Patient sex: F
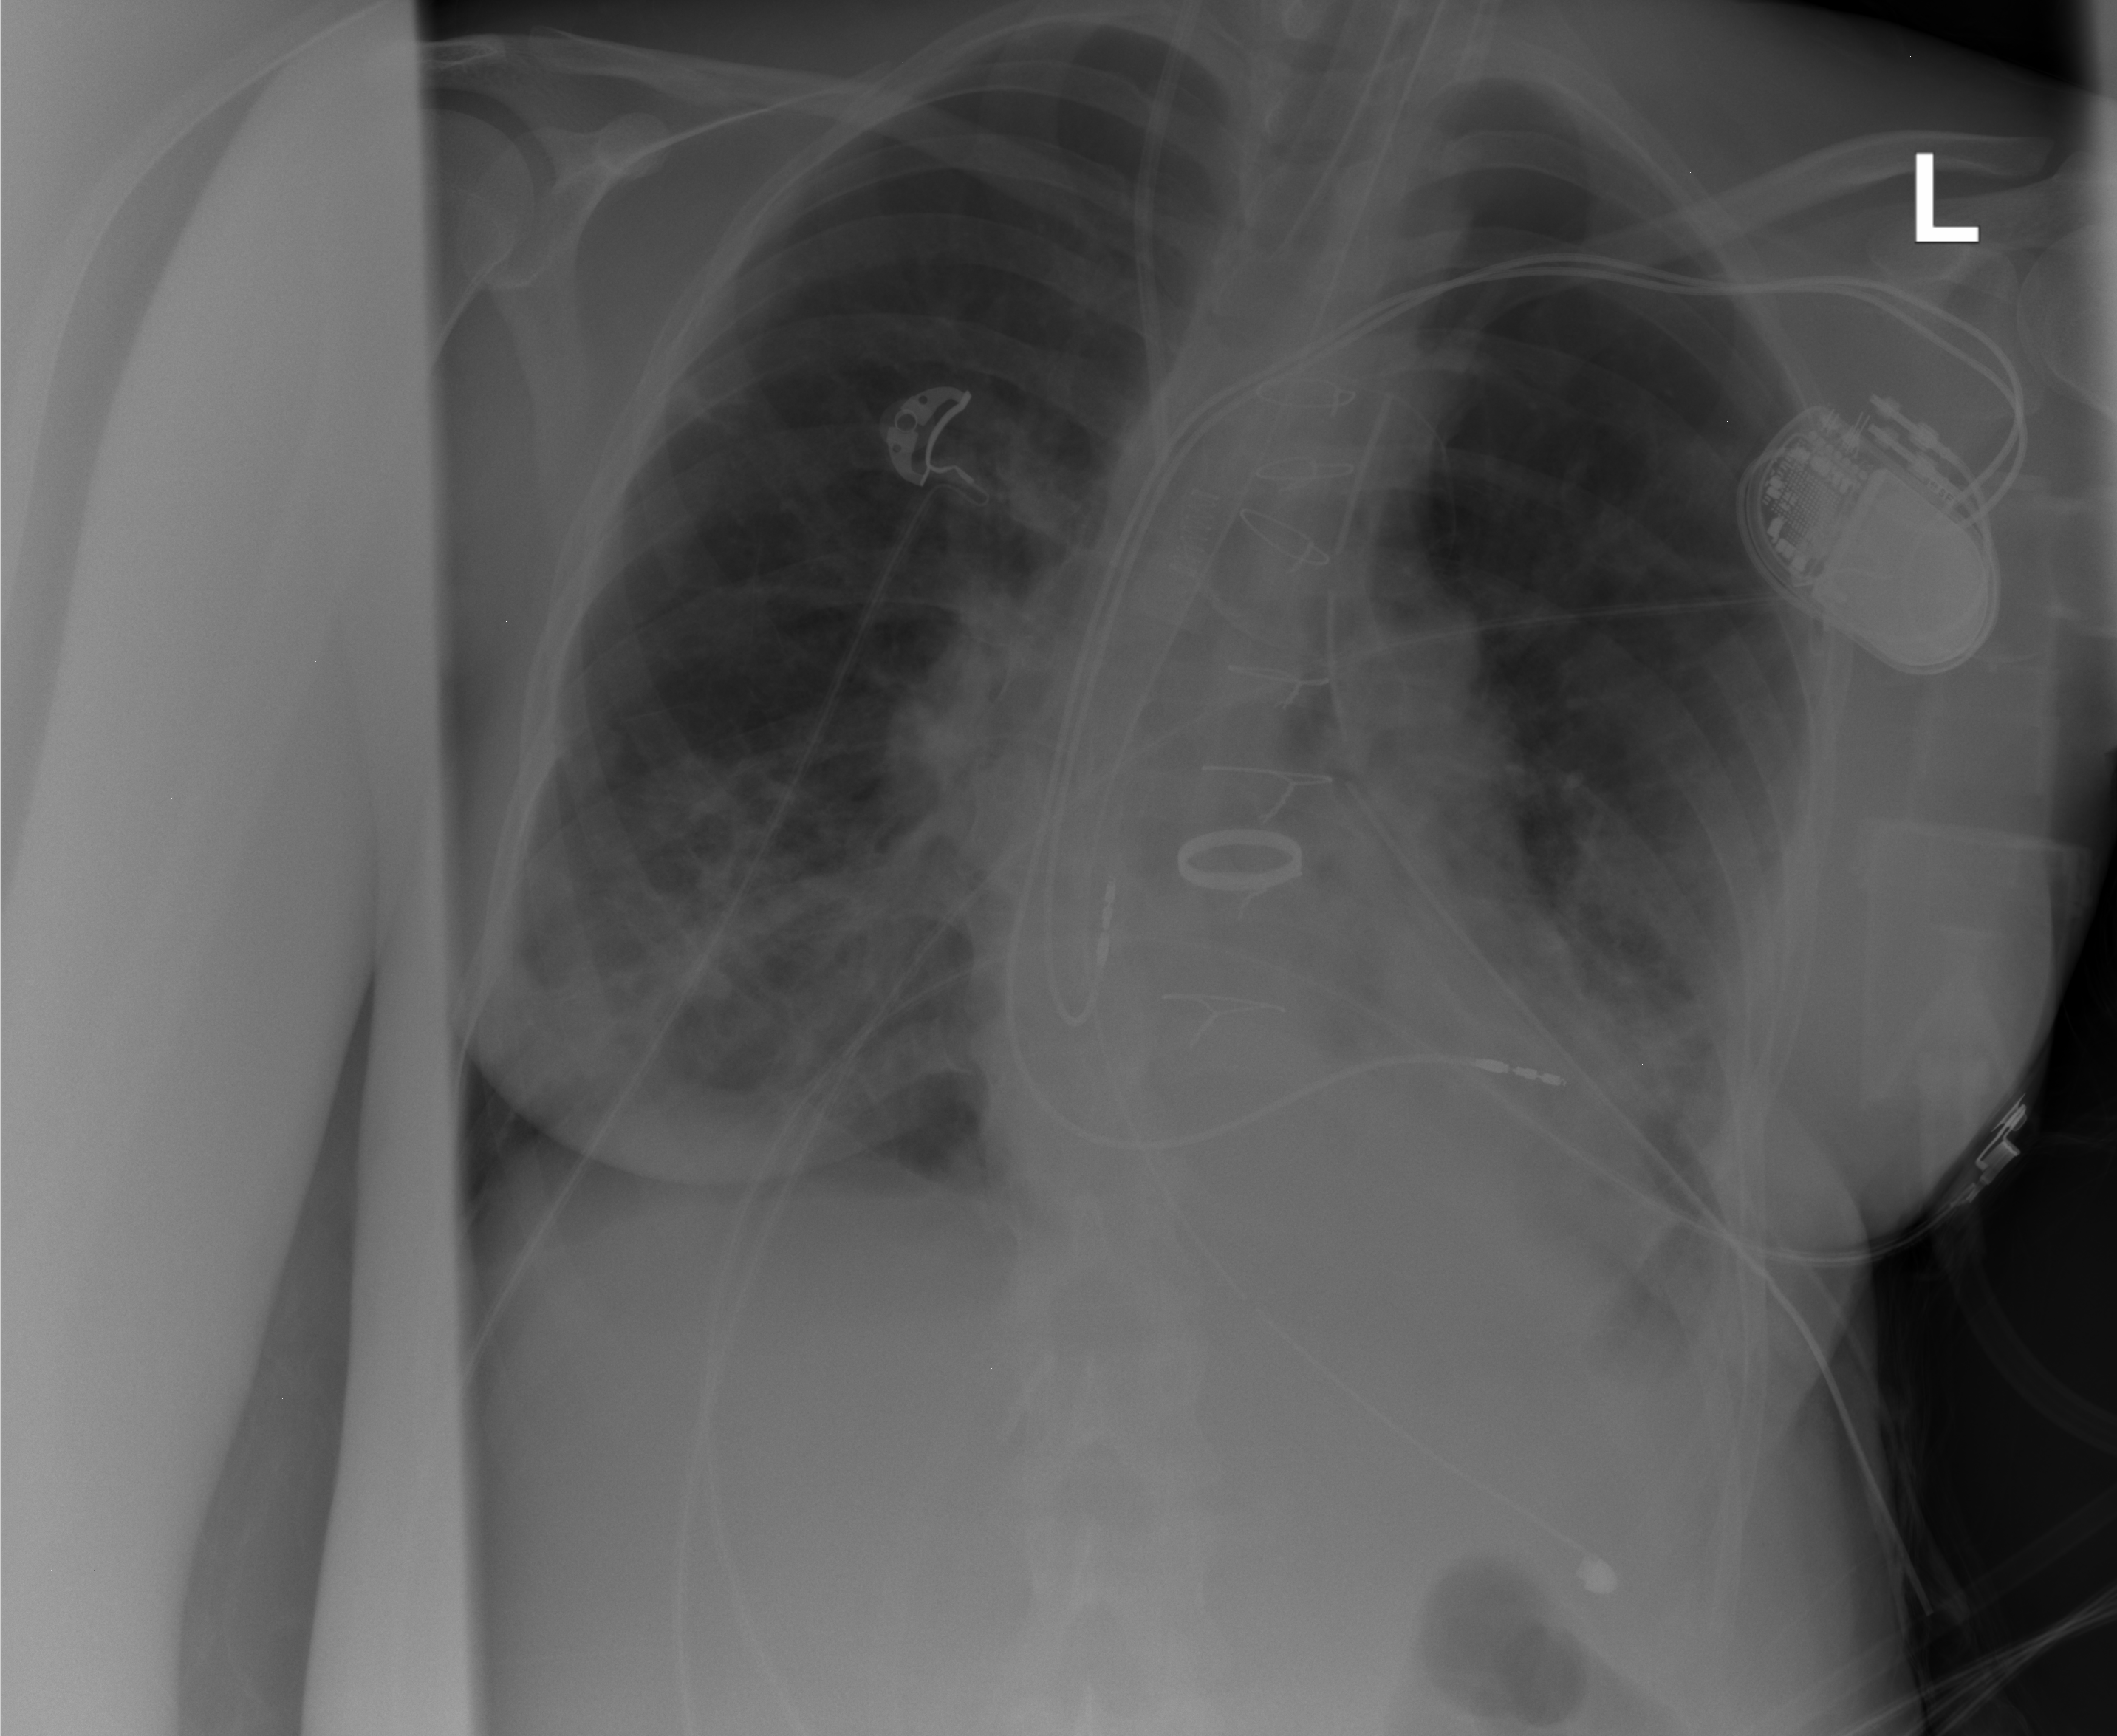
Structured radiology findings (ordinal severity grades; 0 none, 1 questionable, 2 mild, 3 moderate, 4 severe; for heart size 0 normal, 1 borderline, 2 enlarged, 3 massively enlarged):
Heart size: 0
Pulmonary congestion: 2
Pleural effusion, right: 2
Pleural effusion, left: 2
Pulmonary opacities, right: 3
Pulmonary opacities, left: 3
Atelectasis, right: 2
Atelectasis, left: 2